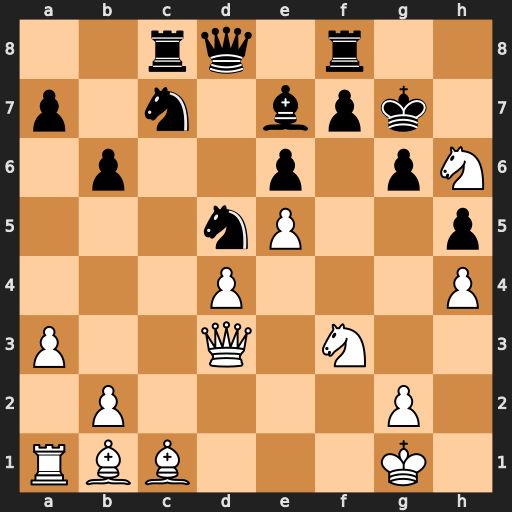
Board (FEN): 2rq1r2/p1n1bpk1/1p2p1pN/3nP2p/3P3P/P2Q1N2/1P4P1/RBB3K1
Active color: w
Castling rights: -
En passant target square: -
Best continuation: Nxf7 Rxf7 Qxg6+